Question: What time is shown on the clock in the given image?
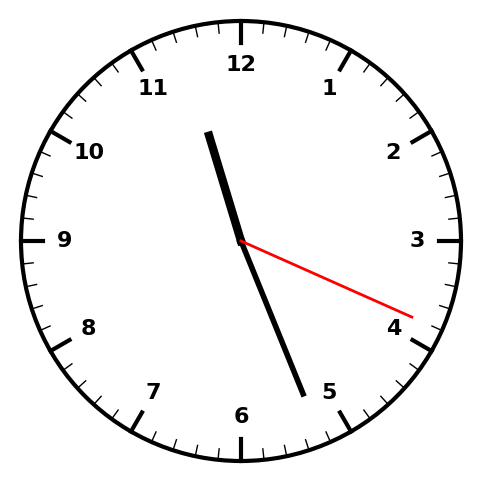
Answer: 11:26:19